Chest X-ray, PA view. Patient: 47 years old, sex F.
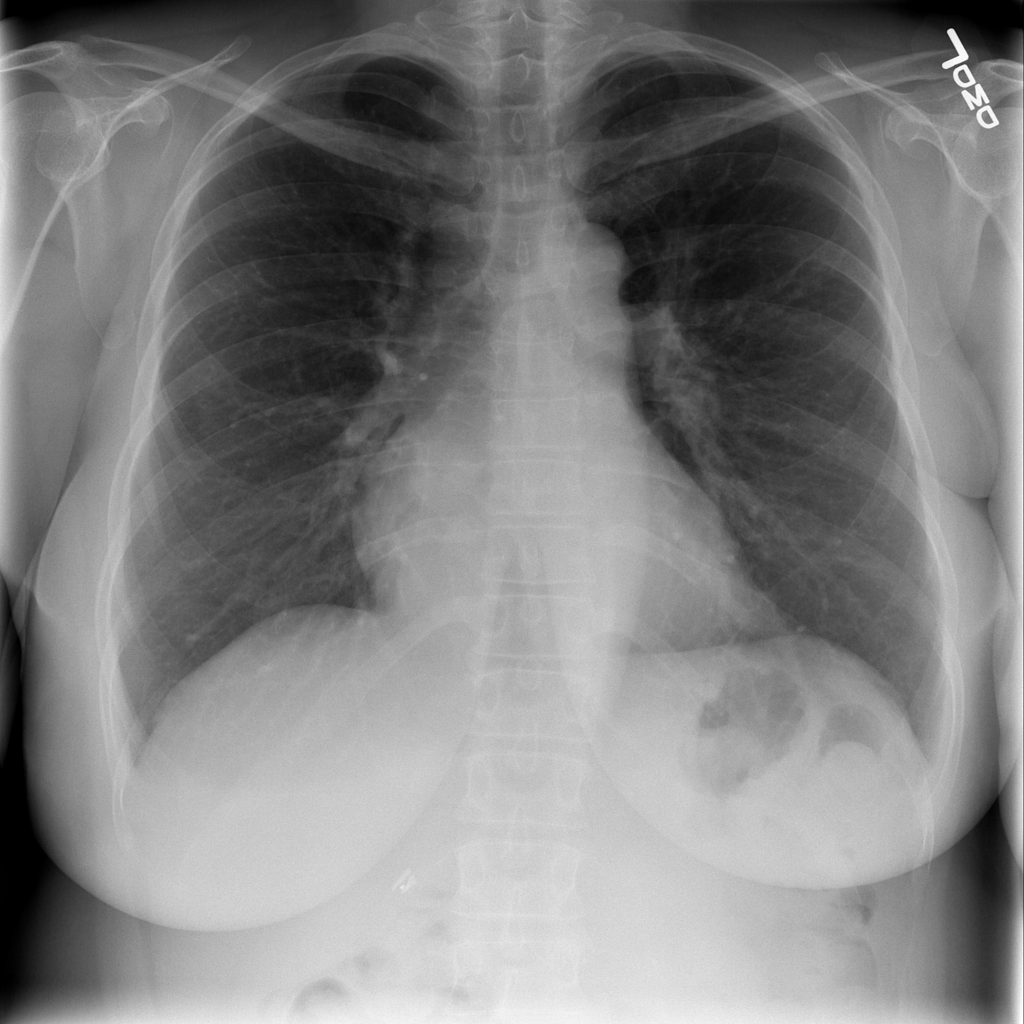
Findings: No Finding